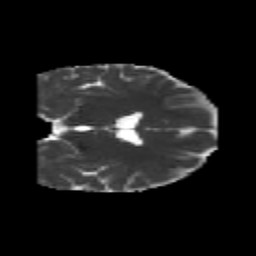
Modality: MD
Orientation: coronal
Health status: healthy
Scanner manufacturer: philips
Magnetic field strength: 3 T
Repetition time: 6.964 s
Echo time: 0.092 s